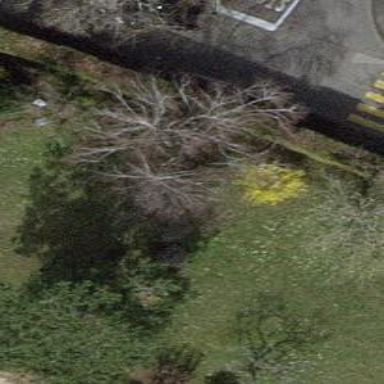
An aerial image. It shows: Evergreen tree with needle-leaved leaves.